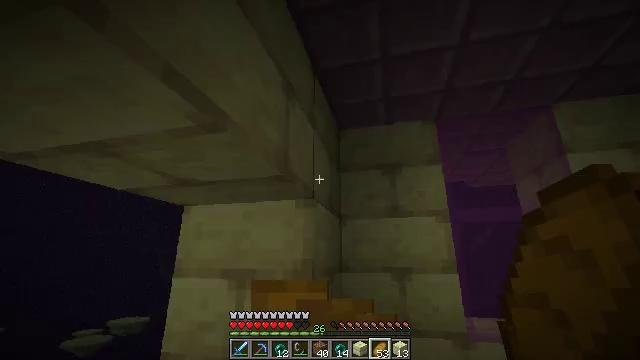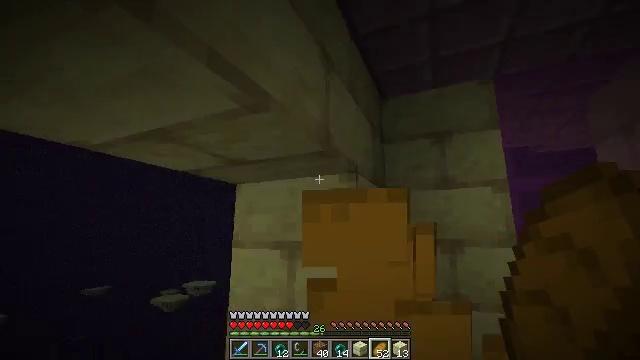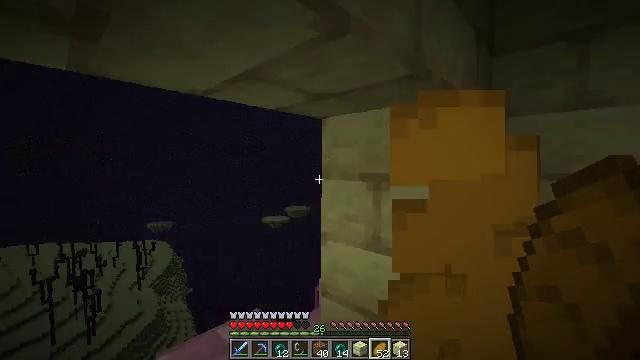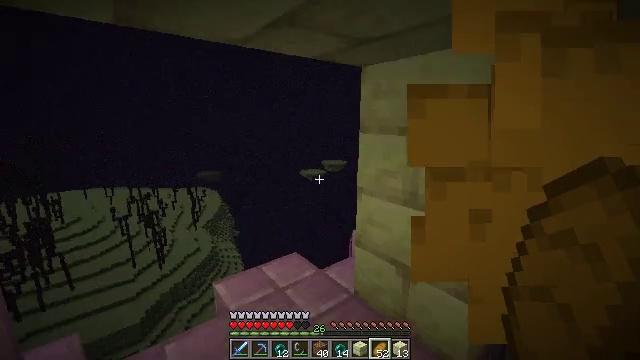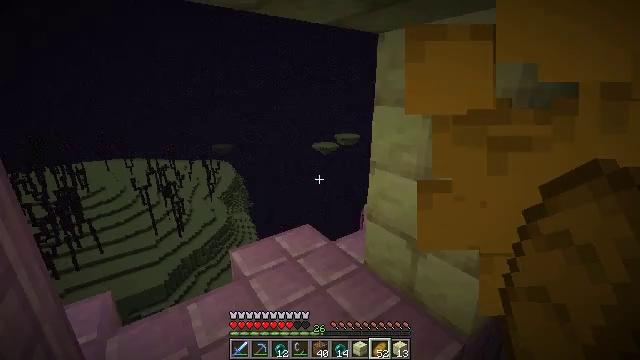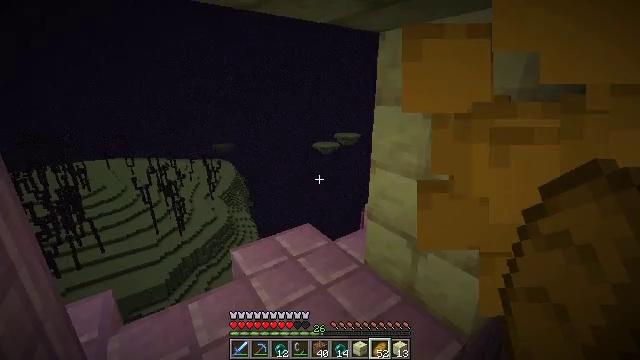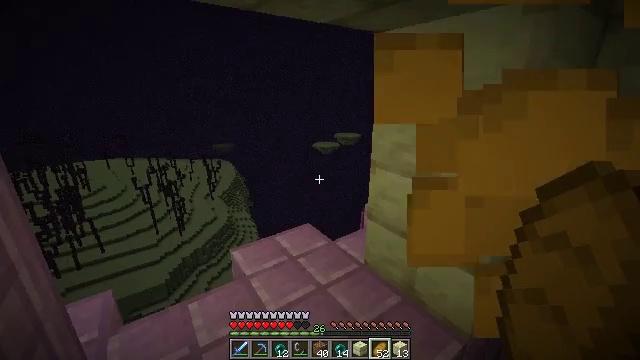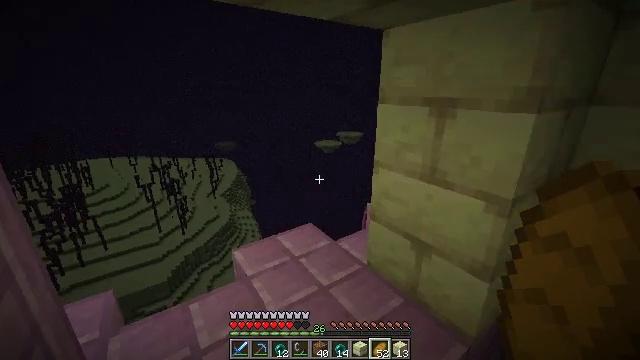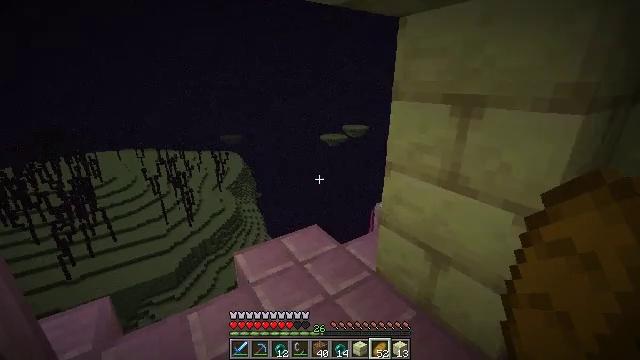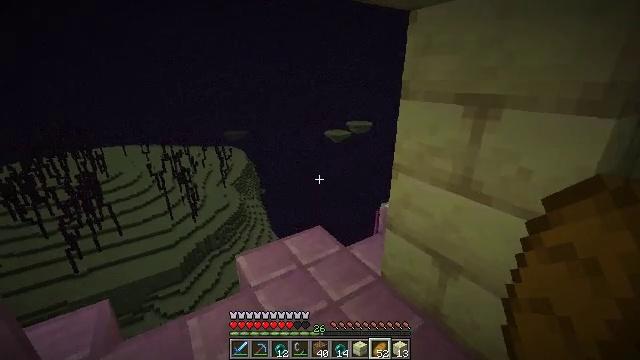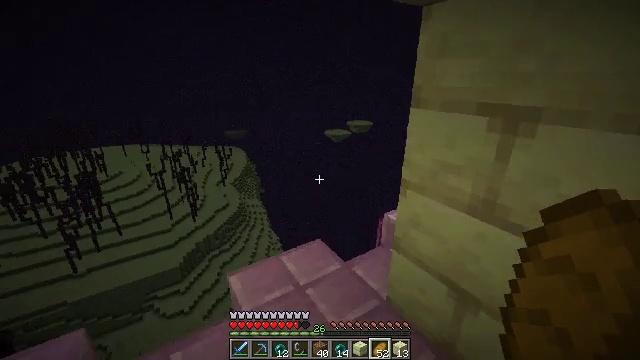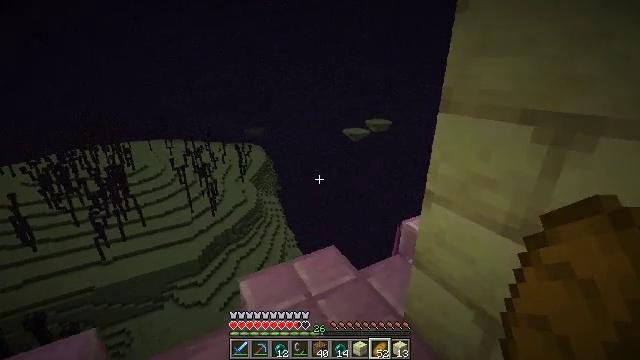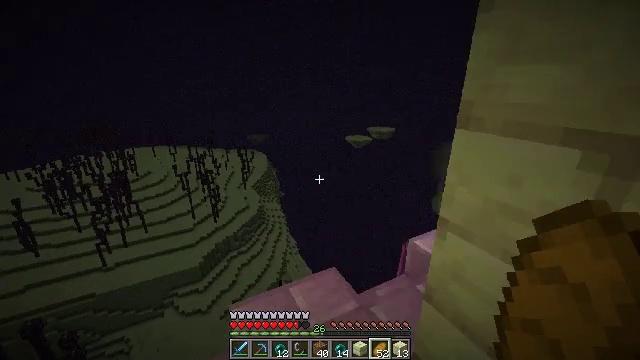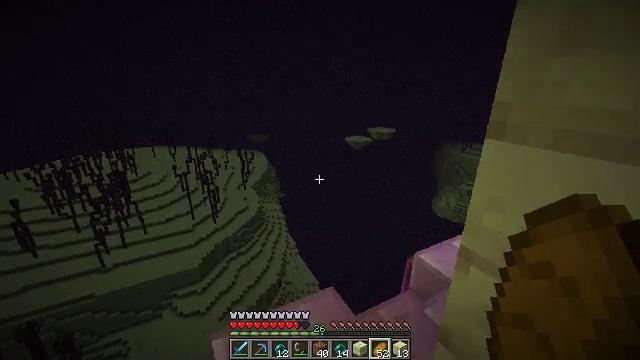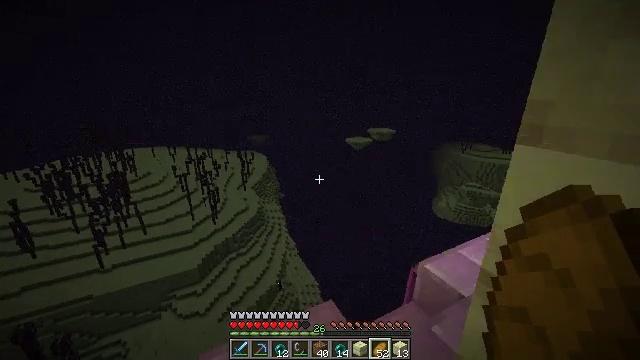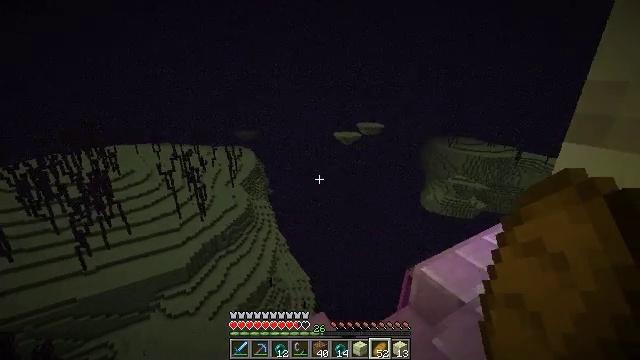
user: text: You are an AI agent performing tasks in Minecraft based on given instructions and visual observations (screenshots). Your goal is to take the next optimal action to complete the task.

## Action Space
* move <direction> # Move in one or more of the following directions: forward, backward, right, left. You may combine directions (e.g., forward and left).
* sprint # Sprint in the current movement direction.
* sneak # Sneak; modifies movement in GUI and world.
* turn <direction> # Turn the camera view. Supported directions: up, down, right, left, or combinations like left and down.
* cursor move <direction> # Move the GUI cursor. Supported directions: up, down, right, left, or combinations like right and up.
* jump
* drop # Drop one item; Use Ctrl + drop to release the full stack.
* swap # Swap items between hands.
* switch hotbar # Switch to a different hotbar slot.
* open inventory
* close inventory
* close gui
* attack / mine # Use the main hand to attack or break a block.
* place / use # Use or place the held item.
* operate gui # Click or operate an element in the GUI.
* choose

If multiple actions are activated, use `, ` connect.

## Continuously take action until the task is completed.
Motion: motion action
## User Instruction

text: Mine the end rod.
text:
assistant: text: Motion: turn left and down, use / place
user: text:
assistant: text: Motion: turn left and down, use / place
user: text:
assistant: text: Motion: turn left and down, use / place
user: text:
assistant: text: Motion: turn left and down, use / place
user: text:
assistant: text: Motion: use / place
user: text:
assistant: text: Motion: no_op
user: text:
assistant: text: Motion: move forward
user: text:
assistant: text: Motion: move forward, turn left and down
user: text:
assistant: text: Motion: move forward
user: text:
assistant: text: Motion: move forward
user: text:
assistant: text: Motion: move forward, turn left
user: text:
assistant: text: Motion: move forward, turn up
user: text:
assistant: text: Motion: move forward
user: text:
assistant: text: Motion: move forward
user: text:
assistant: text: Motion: move forward, turn right and down
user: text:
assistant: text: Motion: turn right and down
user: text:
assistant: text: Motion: turn right and down
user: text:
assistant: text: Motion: turn right and down
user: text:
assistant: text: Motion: turn right and down
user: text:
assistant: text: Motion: turn right and down
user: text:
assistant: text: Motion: turn down
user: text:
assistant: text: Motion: move forward, turn left and down
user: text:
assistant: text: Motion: move forward
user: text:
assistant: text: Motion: turn right and up
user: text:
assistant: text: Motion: no_op
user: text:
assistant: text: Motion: turn right and up
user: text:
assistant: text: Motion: turn right and up
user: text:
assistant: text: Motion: turn right and up
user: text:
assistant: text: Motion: turn right and up
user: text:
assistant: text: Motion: turn right and up